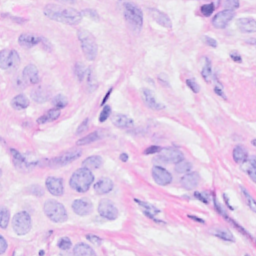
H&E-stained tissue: Breast